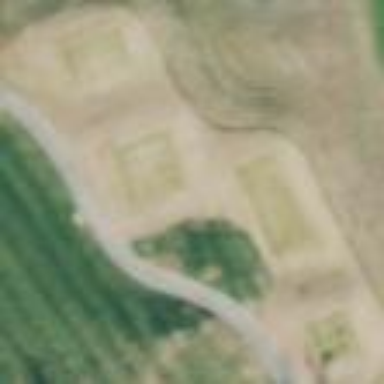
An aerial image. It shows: Rough area in golf course.